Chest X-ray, AP view. Patient: 61 years old, sex M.
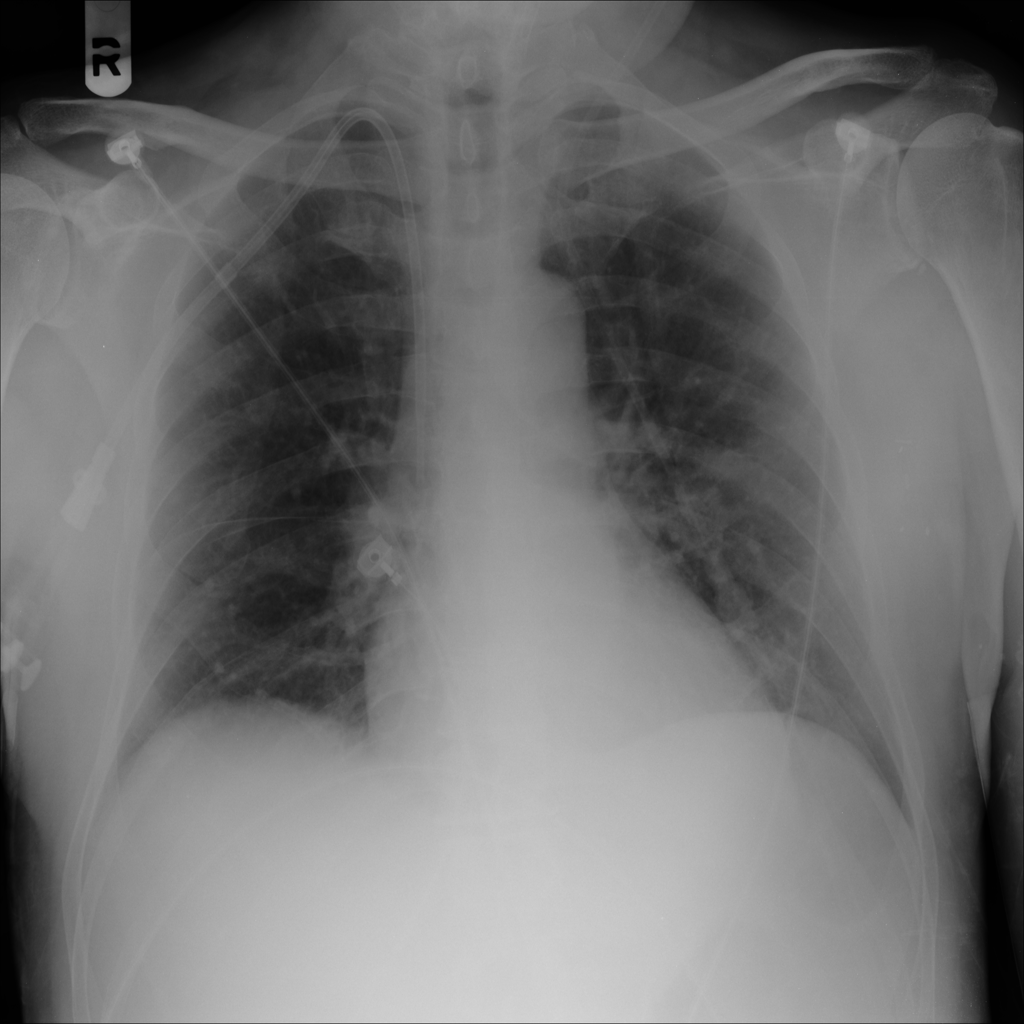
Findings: No Finding